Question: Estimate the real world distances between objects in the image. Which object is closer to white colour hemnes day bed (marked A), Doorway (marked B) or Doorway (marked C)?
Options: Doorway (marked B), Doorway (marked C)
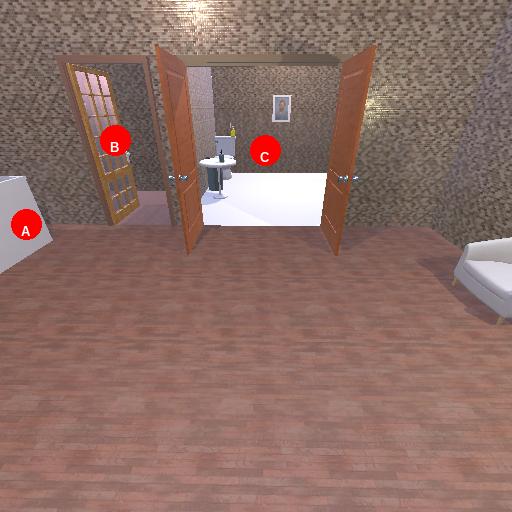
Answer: Doorway (marked B)